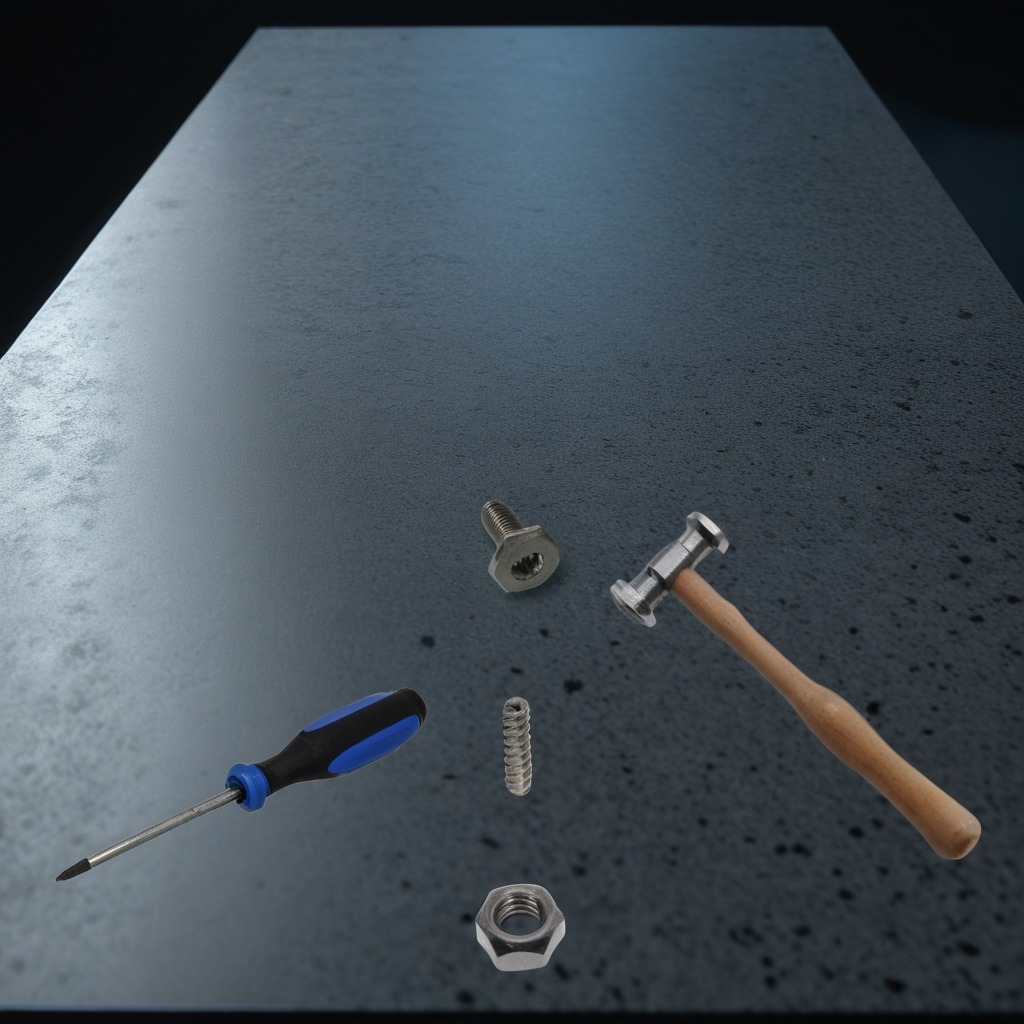
A hammer, a metal machine screw, a coiled metal spring, a screwdriver, and a metal nut are lying on a clean granite table inside a workshop at night.